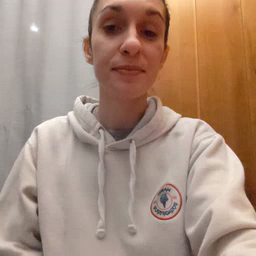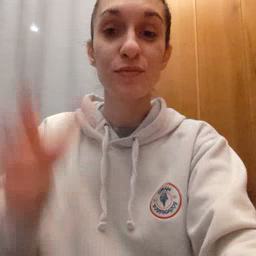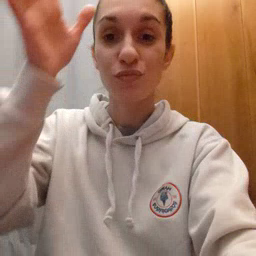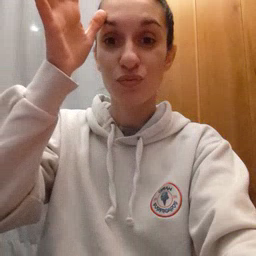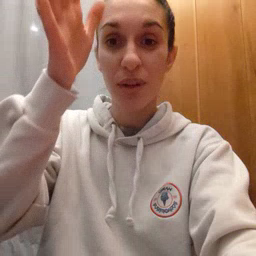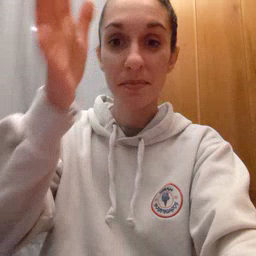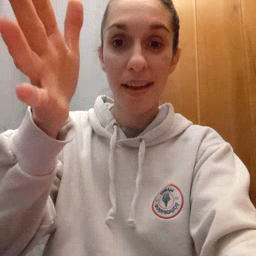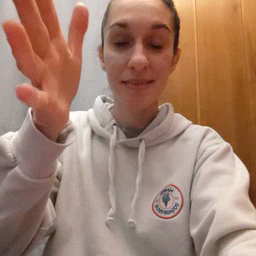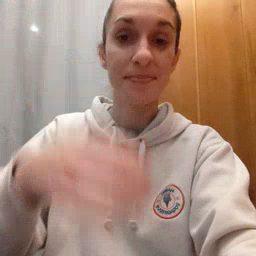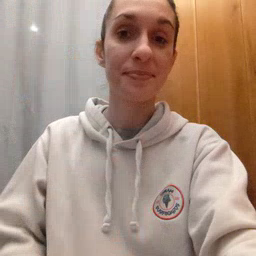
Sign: grandpa